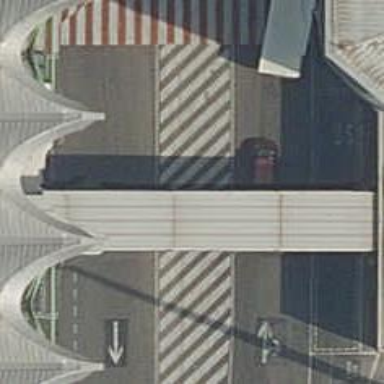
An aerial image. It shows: Airport gate.